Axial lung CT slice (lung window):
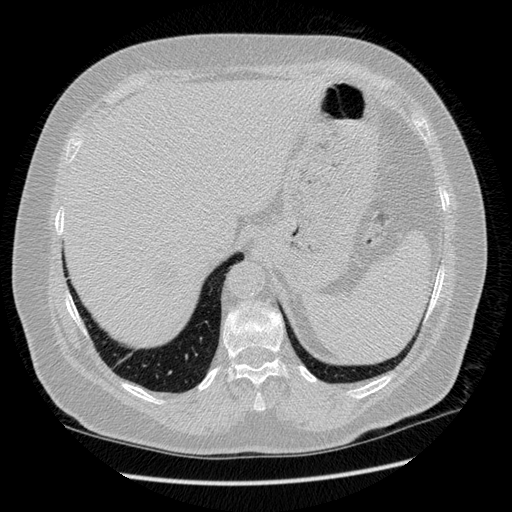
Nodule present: no